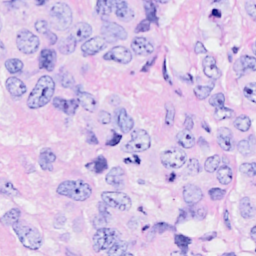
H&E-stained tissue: Breast